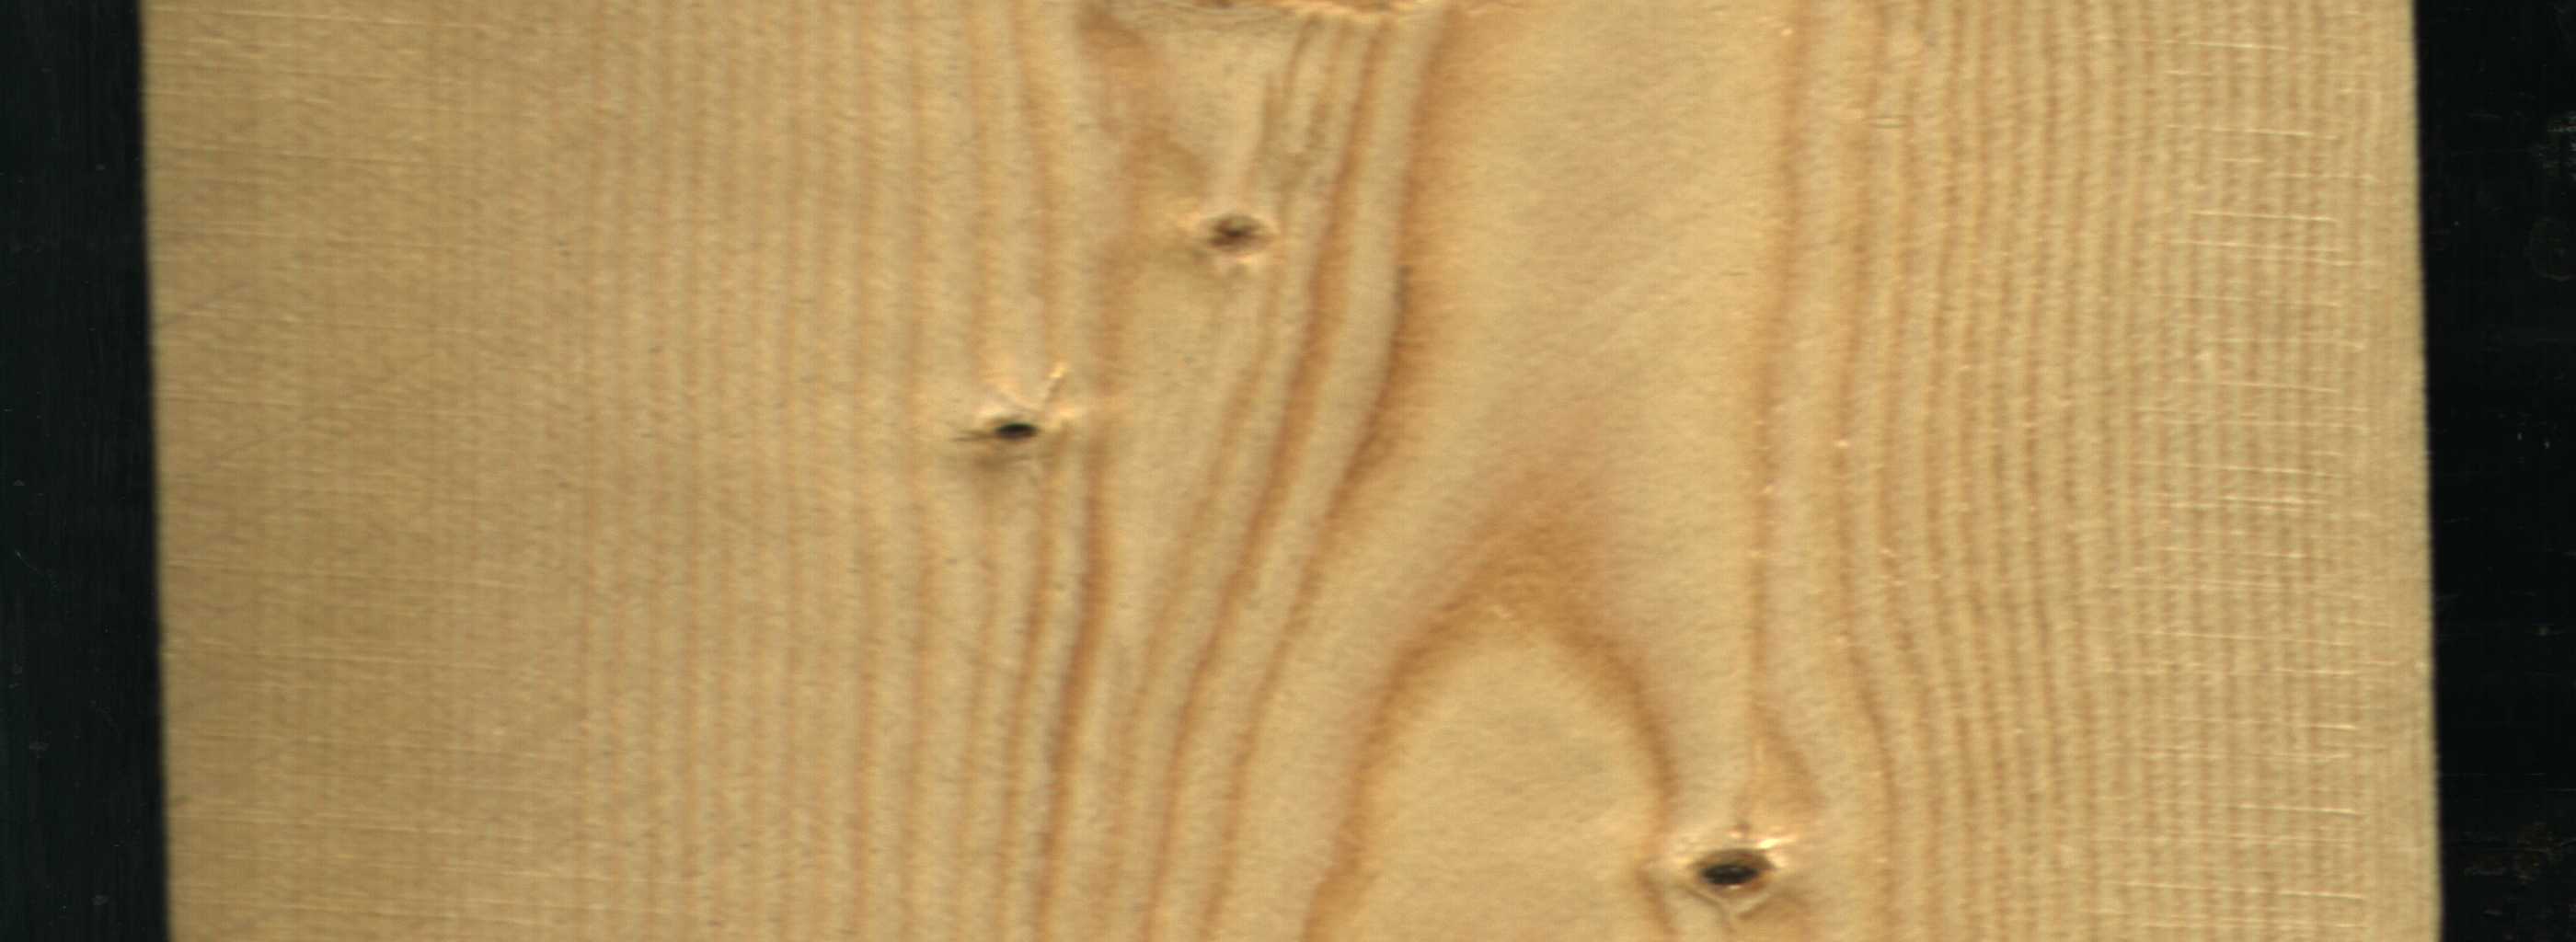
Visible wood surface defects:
Dead_Knot
Dead_Knot
Live_Knot